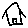
Label: house